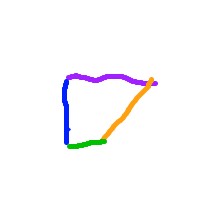
Shape: trapezoid